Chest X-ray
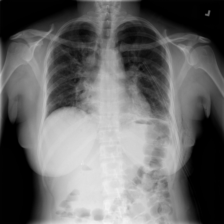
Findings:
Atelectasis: positive
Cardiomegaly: negative
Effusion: negative
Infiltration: negative
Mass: negative
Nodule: negative
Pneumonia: negative
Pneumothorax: positive
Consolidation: negative
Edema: negative
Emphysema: positive
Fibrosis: negative
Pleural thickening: negative
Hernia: negative